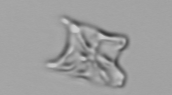
Label: Eucampia